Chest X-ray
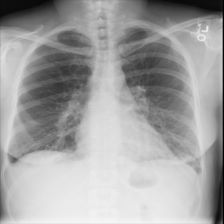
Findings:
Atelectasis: negative
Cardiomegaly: negative
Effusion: negative
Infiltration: negative
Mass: negative
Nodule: negative
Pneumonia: negative
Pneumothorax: negative
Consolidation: negative
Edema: negative
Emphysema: negative
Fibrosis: negative
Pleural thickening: negative
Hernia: negative